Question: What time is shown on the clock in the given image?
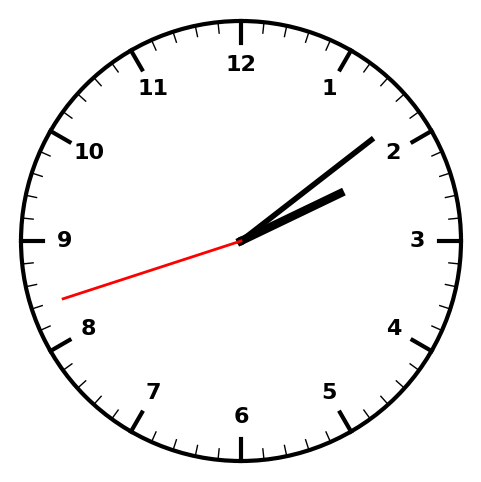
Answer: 02:08:42